Question: I am trying to create a card collection that should be able to be scrolled from left to right with buttons. If the container with cards in it is too big, a button should appear and if I click the button, then a button for scrolling to the left should appear and the container should be scrolled. The issue now is that it seems like '*ngIf' is only checking after I click on another element.
The container looks something like that (this should be a playlist):

I thought about maybe the element needs to be re-focused, so JavaScript knows "Hey, it seems like my scrollLeft changed", but that did not work.
I have these two buttons:
'''
<button *ngIf="showLeftScroll()" mat-icon-button class="scroll-button-left" (click)="scrollLeft()"><mat-icon>keyboard_arrow_right</mat-icon></button>
<button *ngIf="isScrollable()" mat-icon-button class="scroll-button-right" (click)="scrollRight()"><mat-icon>keyboard_arrow_right</mat-icon></button>
'''
And the methods are:
'''
isScrollable() {
const container = this.cardContainer.nativeElement;
const isScrollable = container.offsetWidth < container.scrollWidth;
const isNotAtTheEnd = container.offsetWidth + container.scrollLeft !== container.scrollWidth;
return (isScrollable && isNotAtTheEnd);
}
showLeftScroll() {
return this.cardContainer.nativeElement.scrollLeft > 0;
}
scrollRight() {
this.cardContainer.nativeElement.scrollLeft += 600;
this.cardContainer.nativeElement.focus();
}
scrollLeft() {
this.cardContainer.nativeElement.scrollLeft -= 600;
this.cardContainer.nativeElement.focus();
}
'''
---
I click the button for scrolling to the right, it scrolls to the right, but the button for scrolling left only appears if I click on any other element.
The button for scrolling to the left should be shown right at the moment when I click on the button for scrolling to the right.
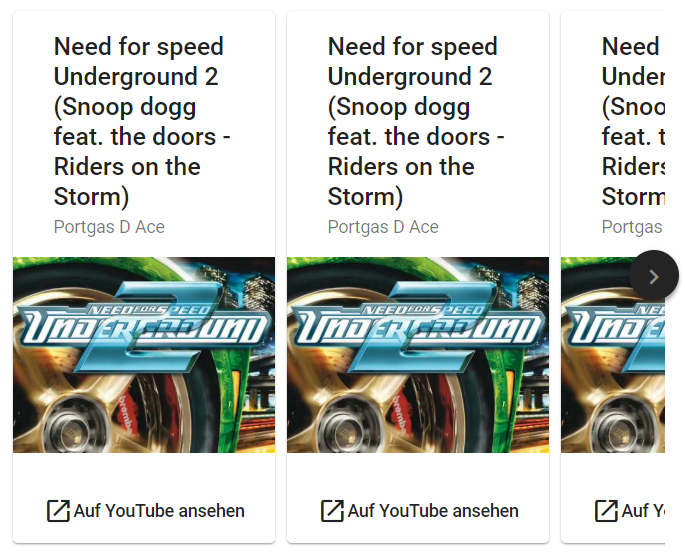
Answer: To force an immediate update of the '*ngIf' directive, call 'ChangeDetectorRef.detectChanges()' at the end of the scrolling methods:
'''
constructor(private changeDetectorRef: ChangeDetectorRef) { }
scrollRight() {
this.cardContainer.nativeElement.scrollLeft += 600;
this.changeDetectorRef.detectChanges();
}
scrollLeft() {
this.cardContainer.nativeElement.scrollLeft -= 600;
this.changeDetectorRef.detectChanges();
}
'''